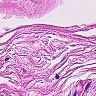
Metastatic tissue present: no